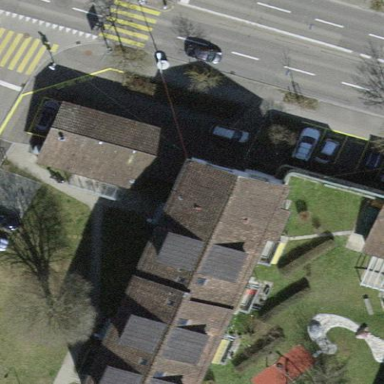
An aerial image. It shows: Image showing building with apartments.